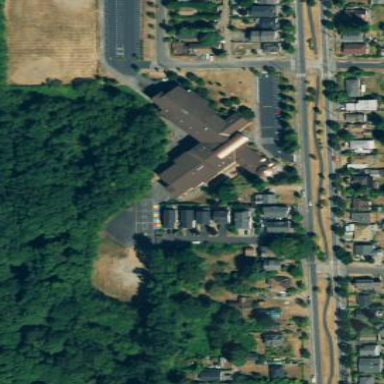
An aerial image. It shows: School.